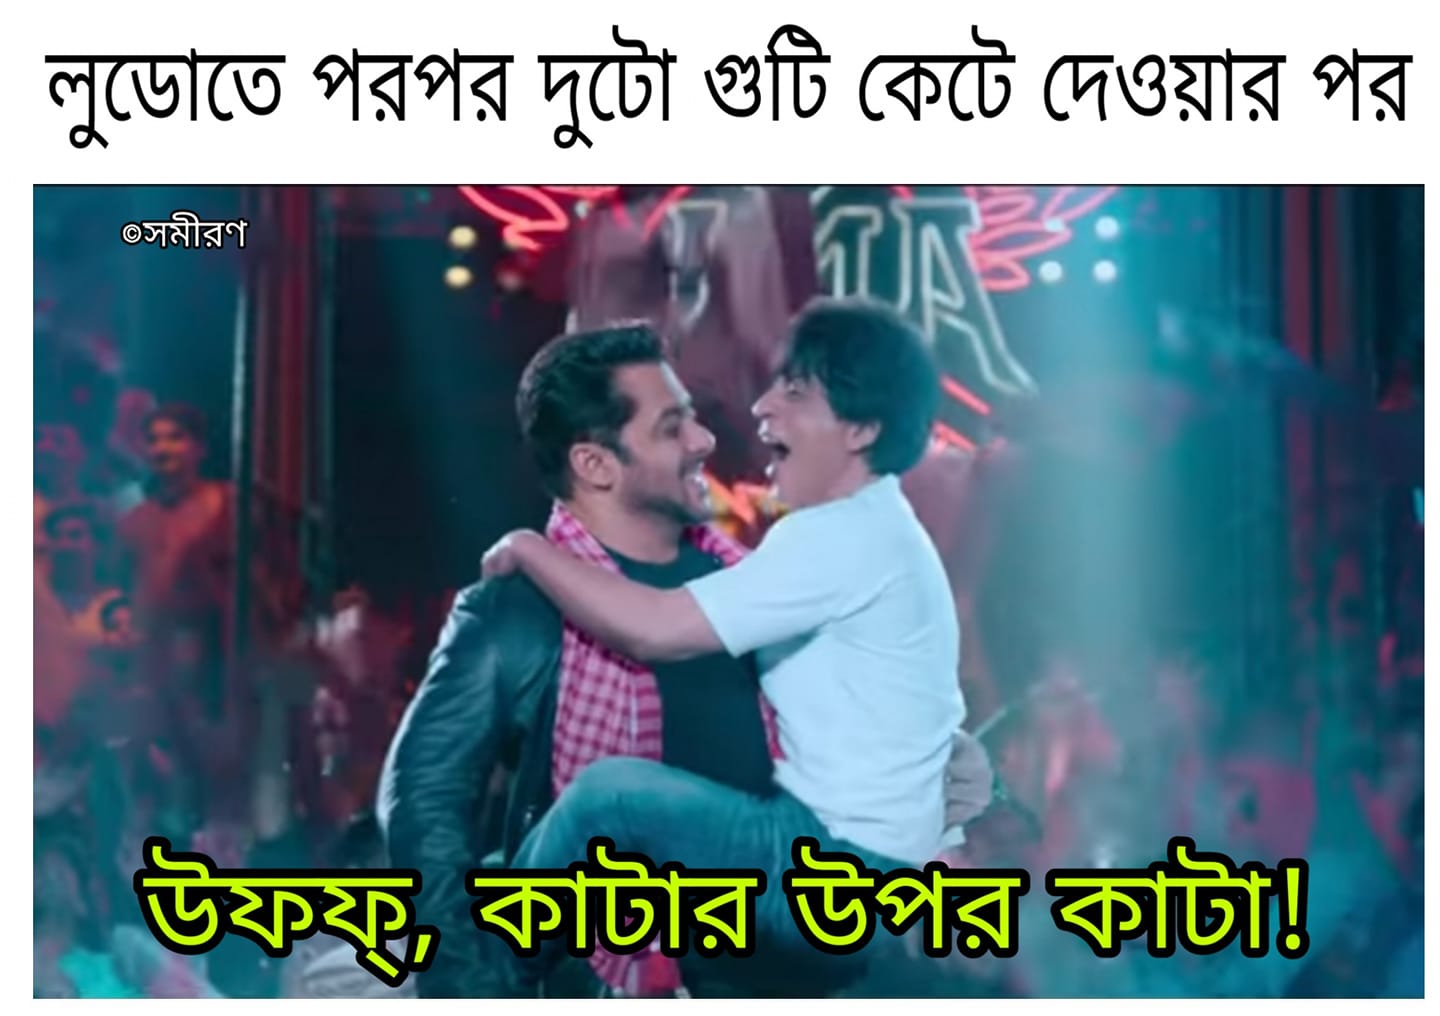
Caption: লুডোতে পরপর দুটো গুটি কেটে দেওয়ার পর    উফফ, কাটার উপর কাটা !
Label: non-hate